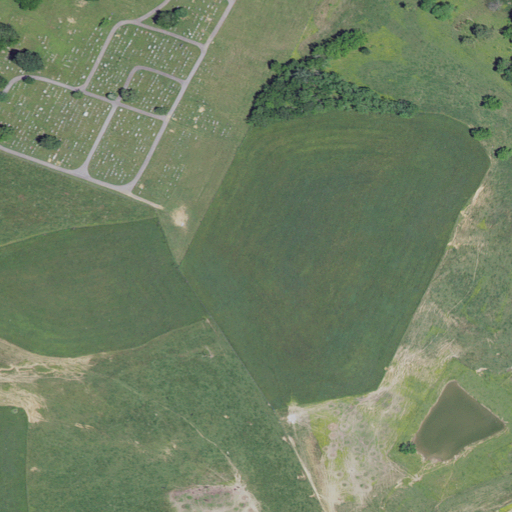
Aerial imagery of mountain in Kentucky named Cemetery Hill containing pasture, open development, barren land, deciduous forest, mixed forest, low intensity development, and medium intensity development